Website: slack
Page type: billing-address
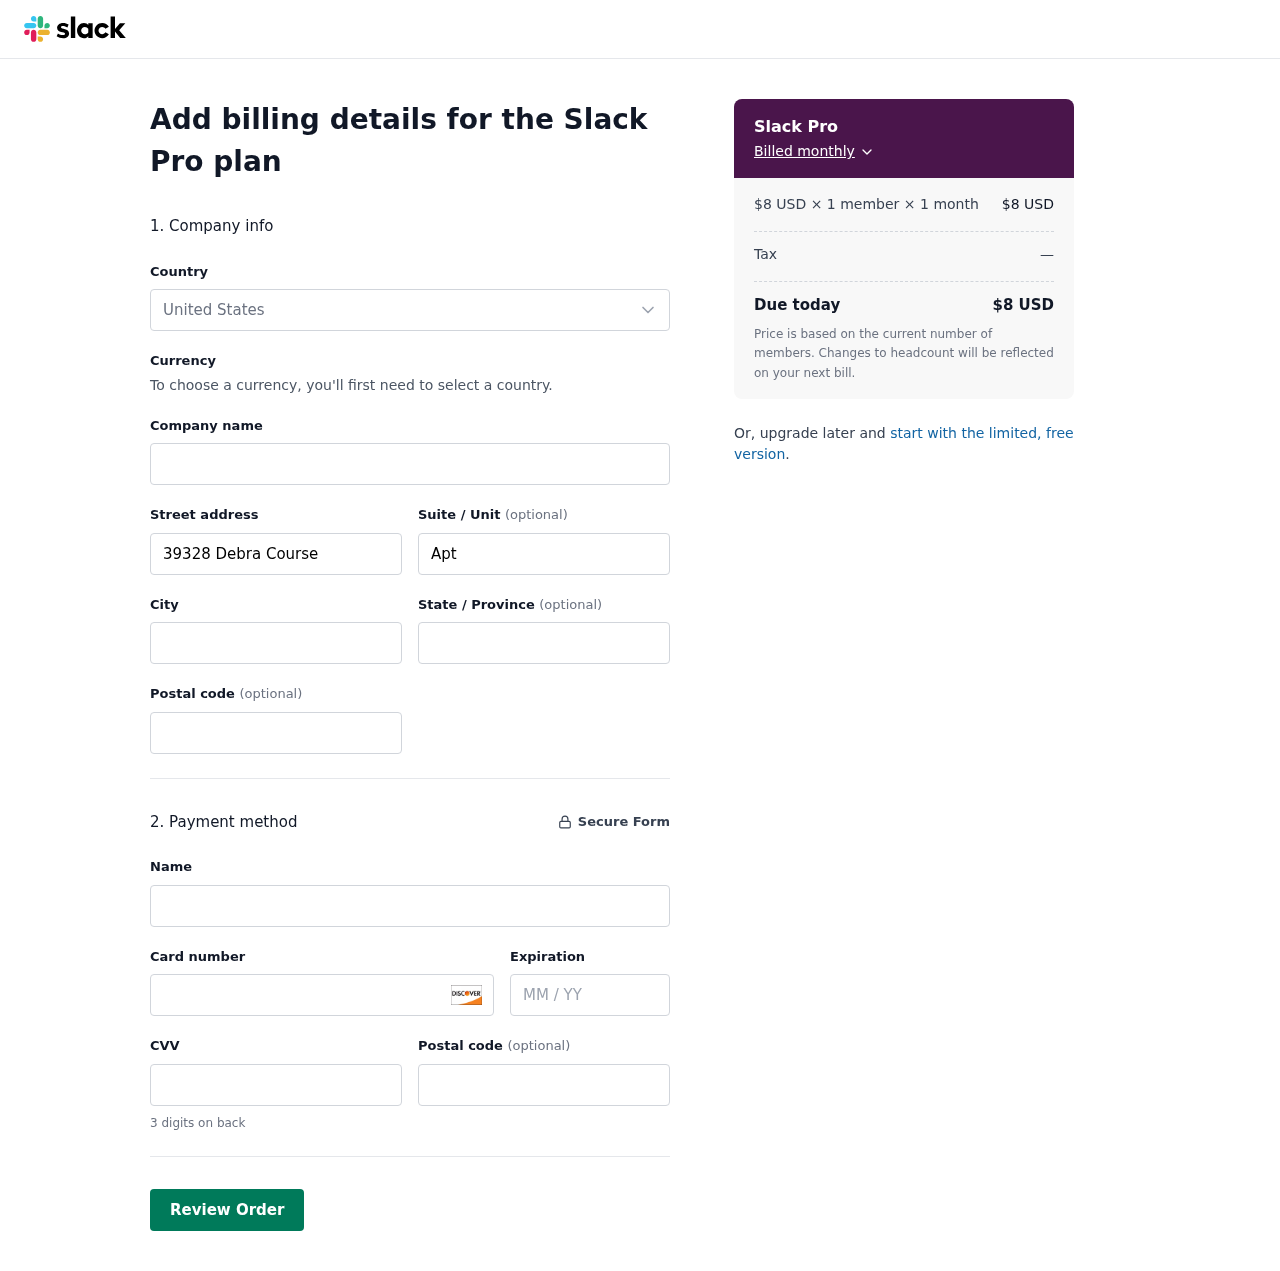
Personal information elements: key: PII_CARD_CVV
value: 176
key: PII_CARD_EXPIRY
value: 08/30
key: PII_CARD_NUMBER
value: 6583 2382 4773 2355
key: PII_CITY
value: New Sabrinashire
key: PII_COUNTRY
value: United States
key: PII_FULLNAME
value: Steven Barton
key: PII_POSTCODE
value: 43845
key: PII_POSTCODE2
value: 39666
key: PII_STATE
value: Illinois
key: PII_STREET
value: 39328 Debra Course
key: PII_STREET2
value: Apt. 243
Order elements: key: ORDER_PLAN_PRICE
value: $8 USD
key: ORDER_NUM_MEMBERS
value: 1 member
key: ORDER_NUM_MONTHS
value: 1 month
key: ORDER_SUBTOTAL
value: $8 USD
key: ORDER_TAX
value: —
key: ORDER_TOTAL
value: $8 USD